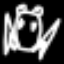
Label: frog